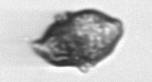
Label: Kryptoperidinium_triquetrum